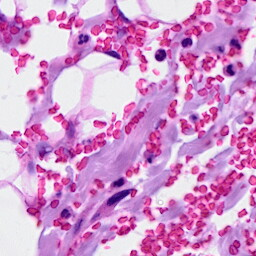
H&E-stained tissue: Breast